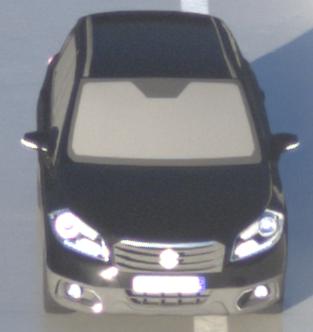
Make: Suzuki
Model: SX4 S-Cross 1.6
Detailed model: SX4 (II) S-Cross
Model produced from: 2013/10
Model produced until: 2015/08
Doors: 5
Color: black
Road condition: wet road
Daytime: sunrise or sunset
Contrast: high contrast